Current action and preconditions to check: trajectory_clear

Your task: For each precondition in the list above, predict whether it will hold at this action.

Consider the current scene as observed from the mobile robot's camera, and analyze the predicted future states of all dynamic agents (e.g., people, animals, vehicles, or any moving entities) within the NEXT SECOND.

IMPORTANT: Only answer "very likely" if you are absolutely certain—based on strong, clear evidence—that a dynamic agent will violate the precondition in the predicted future state. Do NOT answer "very likely" for unlikely, ambiguous, or low-probability risks.

Ask yourself for each precondition: Is there a high probability, with clear and convincing evidence, that the predicted future states of any dynamic agent will interfere with the predicted future state of the currently executing action within the NEXT SECOND, causing that precondition to fail?

Assess the risk level based on these predictions. Use "likely" or "very likely" if motions create a clear risk of interference.

Use "neutral" or "improbable" if agents are nearby but their predicted paths are clearly diverging or non-conflicting.

Failure Risk Categories: "very improbable", "improbable", "neutral", "likely", "very likely"

Answer Format: Output ONLY the probability_of_failure value from these categories: "very improbable", "improbable", "neutral", "likely", "very likely"

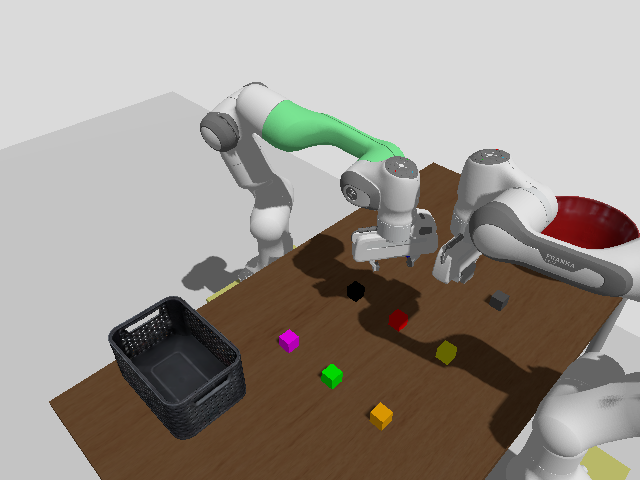

Answer: likely